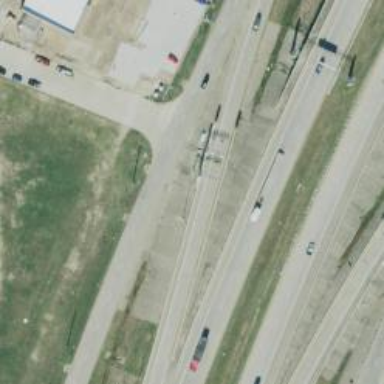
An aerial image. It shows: Toll gantry on the road.